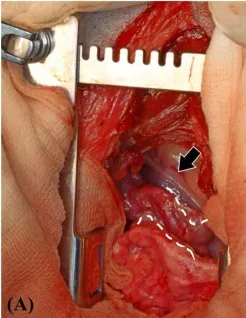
View at the time of surgical ligation of the shunting vessels. The main shunt entering the right pulmonary artery (white dotted line) is identified (A). The caudal vena cava is indicated by the black arrow.
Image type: medical_photograph (other_medical_photograph)